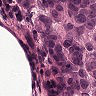
Metastatic tissue present: yes